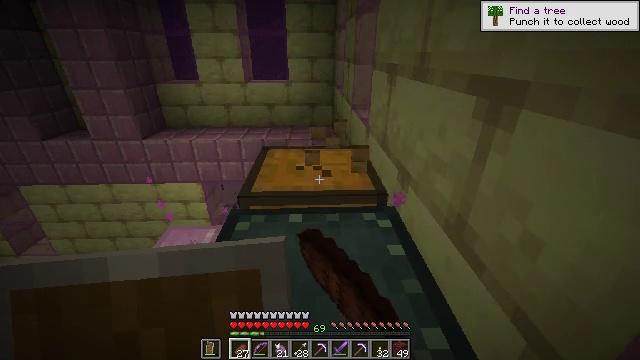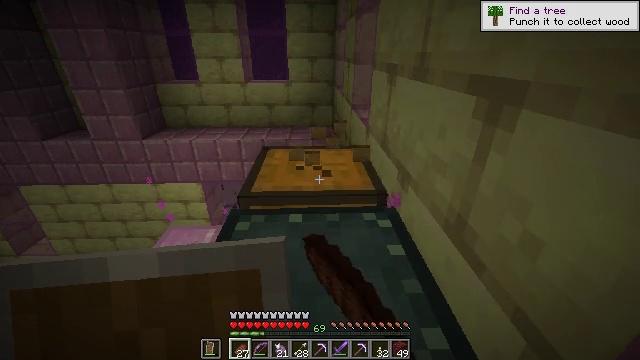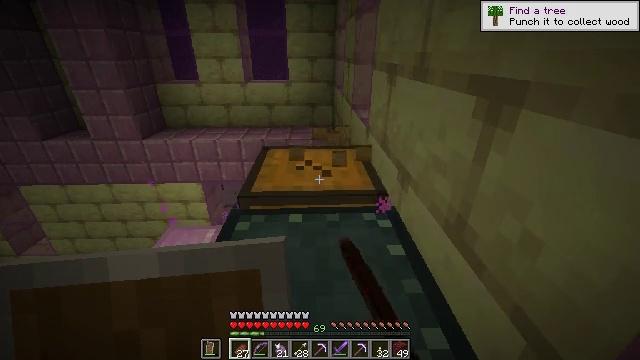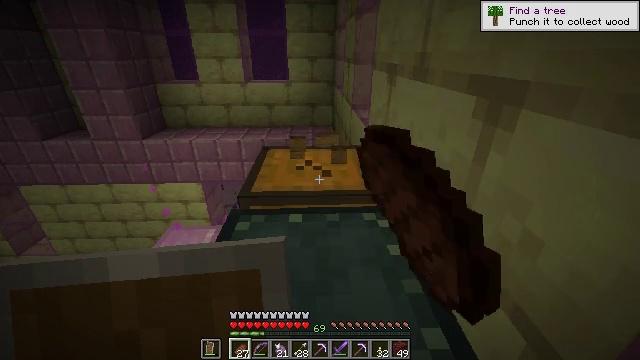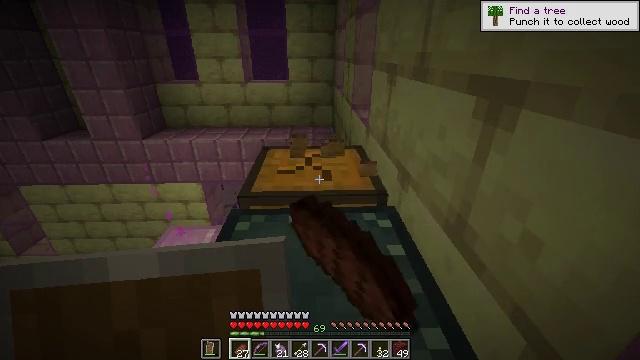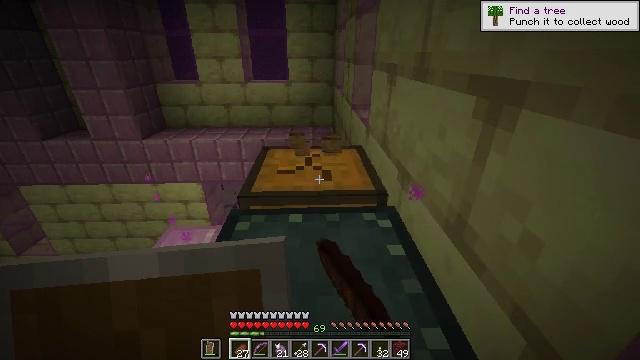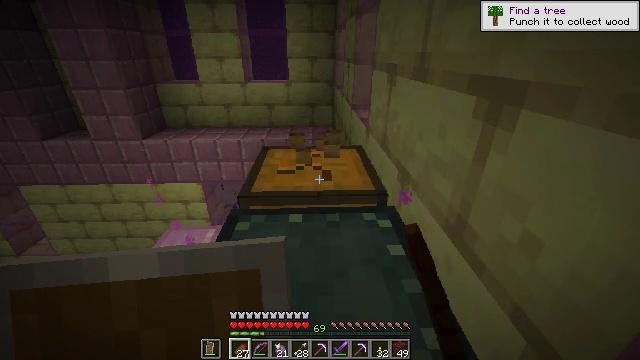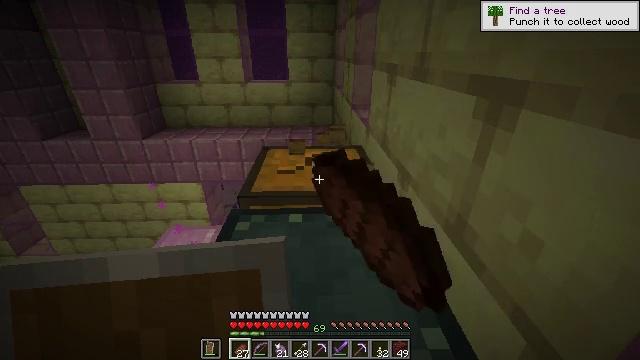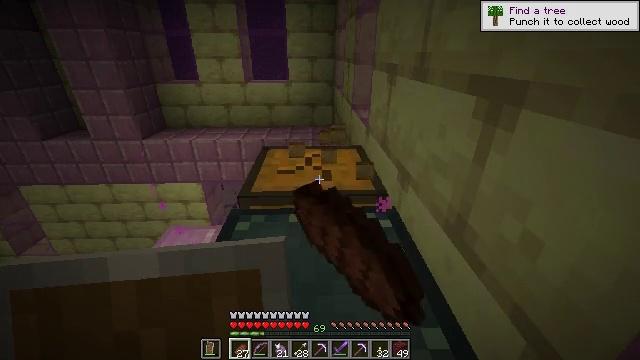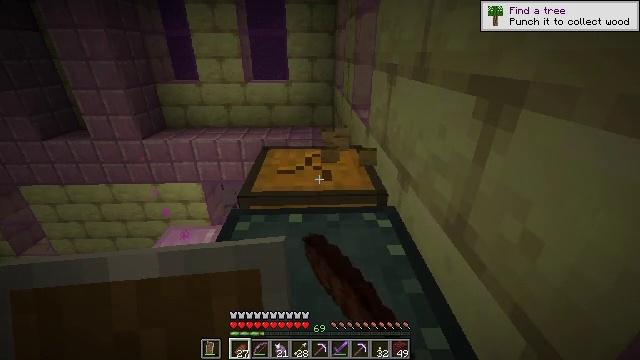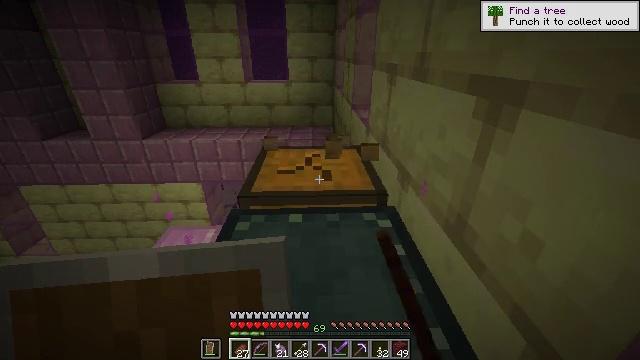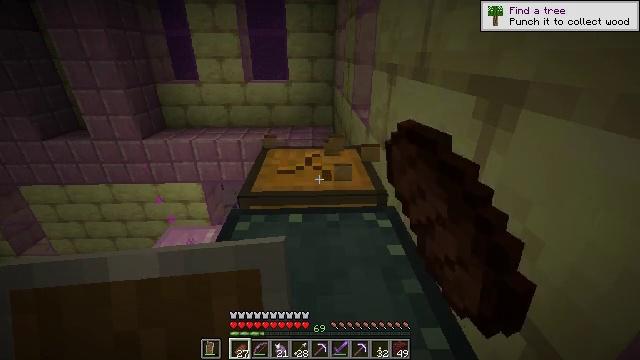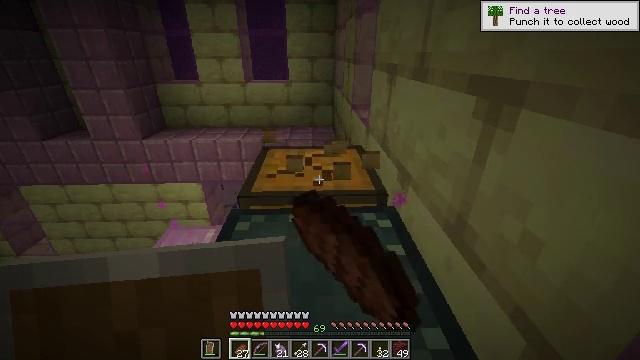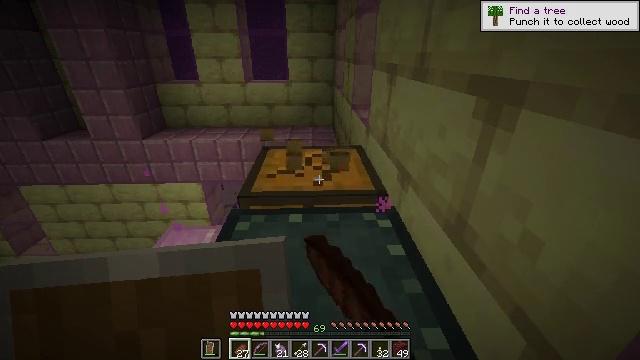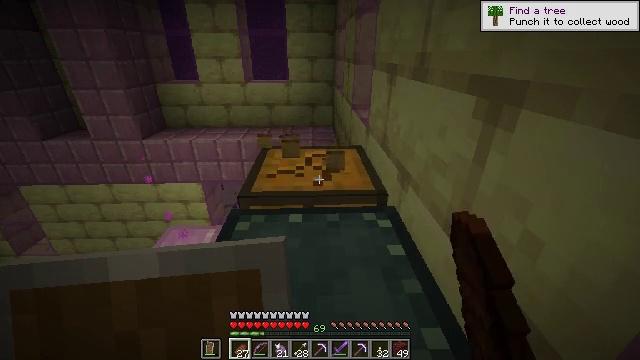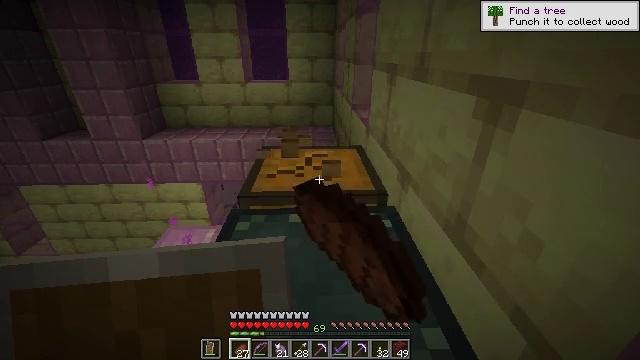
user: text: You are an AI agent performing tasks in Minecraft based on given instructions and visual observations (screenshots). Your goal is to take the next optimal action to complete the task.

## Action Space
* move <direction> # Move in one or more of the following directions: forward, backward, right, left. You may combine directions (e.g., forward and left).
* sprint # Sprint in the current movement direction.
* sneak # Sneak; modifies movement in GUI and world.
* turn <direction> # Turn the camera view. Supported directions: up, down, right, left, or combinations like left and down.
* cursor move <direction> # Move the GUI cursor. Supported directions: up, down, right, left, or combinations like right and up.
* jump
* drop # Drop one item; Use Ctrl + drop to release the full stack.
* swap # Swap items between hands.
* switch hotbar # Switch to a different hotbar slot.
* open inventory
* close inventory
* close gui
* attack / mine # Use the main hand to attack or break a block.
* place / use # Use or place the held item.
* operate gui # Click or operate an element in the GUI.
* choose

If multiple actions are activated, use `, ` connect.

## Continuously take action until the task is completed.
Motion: motion action
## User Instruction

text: Break the chest to retrieve items inside.
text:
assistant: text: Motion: attack / mine
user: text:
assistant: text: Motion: attack / mine
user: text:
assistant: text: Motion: attack / mine
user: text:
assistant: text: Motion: attack / mine
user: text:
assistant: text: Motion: attack / mine
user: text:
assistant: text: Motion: attack / mine
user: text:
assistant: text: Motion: attack / mine
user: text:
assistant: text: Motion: attack / mine
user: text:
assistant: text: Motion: attack / mine
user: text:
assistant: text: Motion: attack / mine
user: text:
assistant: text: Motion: attack / mine
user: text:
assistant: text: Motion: attack / mine
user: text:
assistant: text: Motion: attack / mine
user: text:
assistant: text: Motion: attack / mine
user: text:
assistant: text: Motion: attack / mine
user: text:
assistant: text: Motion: attack / mine
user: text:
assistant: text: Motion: attack / mine
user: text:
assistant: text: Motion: attack / mine
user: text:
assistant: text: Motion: attack / mine
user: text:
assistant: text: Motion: attack / mine
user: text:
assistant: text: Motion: attack / mine
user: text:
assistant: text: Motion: attack / mine
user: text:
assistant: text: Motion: attack / mine
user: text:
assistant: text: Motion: attack / mine
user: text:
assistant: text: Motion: attack / mine
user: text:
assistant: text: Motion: attack / mine
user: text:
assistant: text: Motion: attack / mine
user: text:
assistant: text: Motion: attack / mine
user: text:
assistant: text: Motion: attack / mine
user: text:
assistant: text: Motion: attack / mine